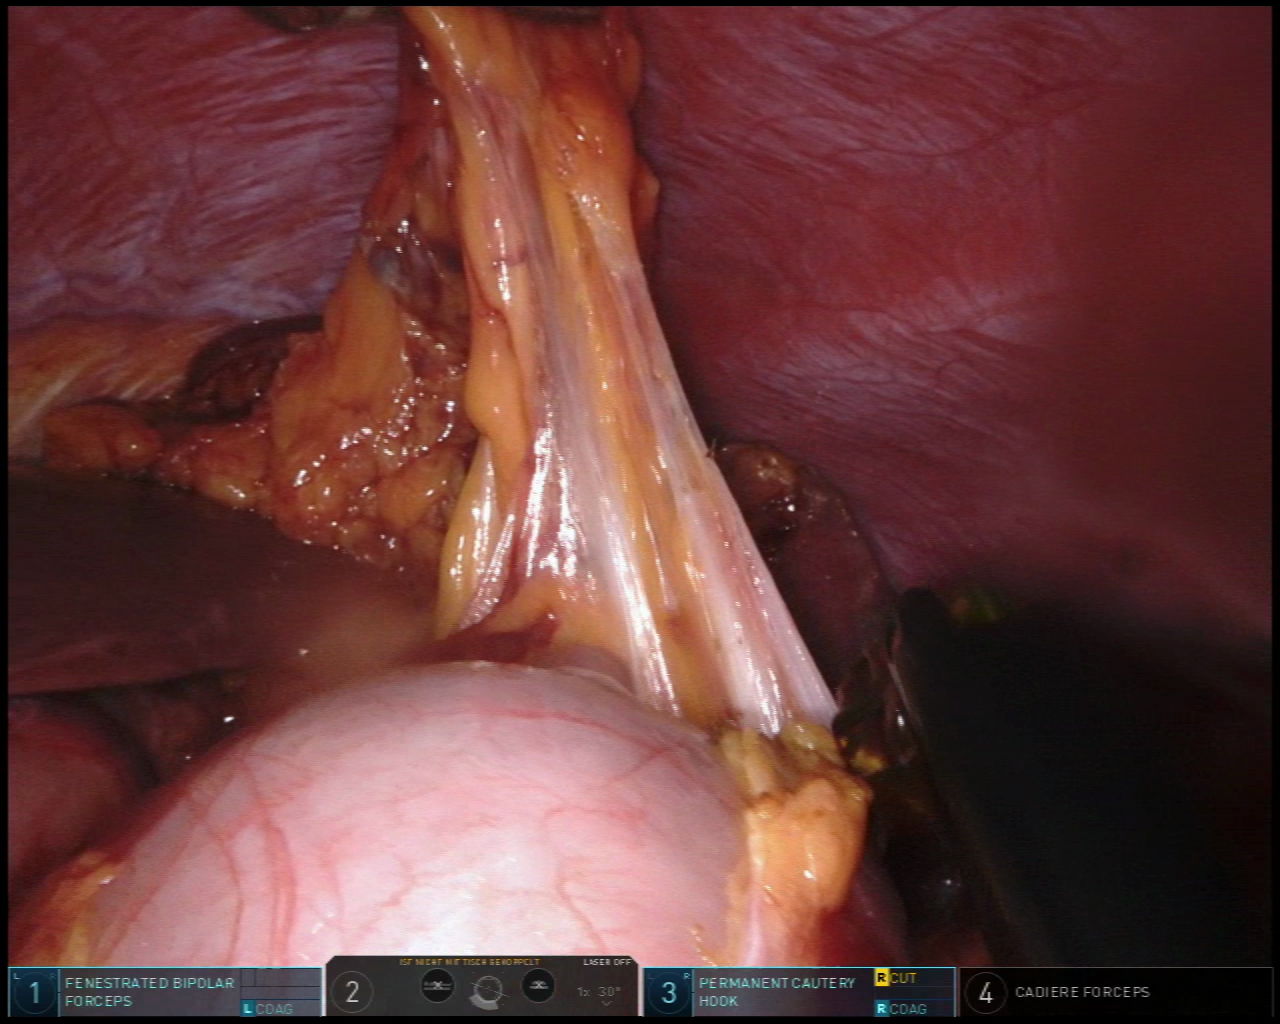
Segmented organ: colon
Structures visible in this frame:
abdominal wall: yes
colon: yes
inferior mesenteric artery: no
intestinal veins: no
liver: yes
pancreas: no
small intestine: no
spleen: yes
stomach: yes
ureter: no
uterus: no
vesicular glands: no